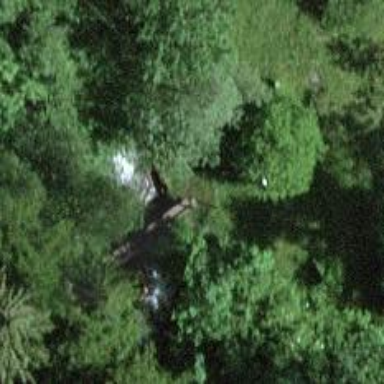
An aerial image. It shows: Path on bridge.